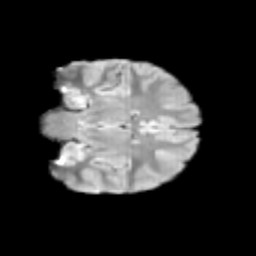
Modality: T2w
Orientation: coronal
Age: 9
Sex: female
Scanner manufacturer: siemens
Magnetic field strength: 3 T
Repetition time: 3.8 s
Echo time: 0.07 s